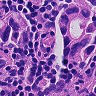
Metastatic tissue present: yes